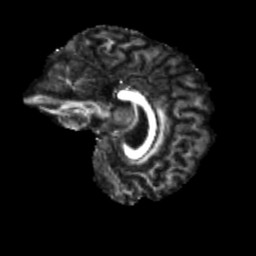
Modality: FA
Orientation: sagittal
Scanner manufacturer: siemens
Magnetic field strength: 3 T
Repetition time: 4 s
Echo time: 0.0594 s